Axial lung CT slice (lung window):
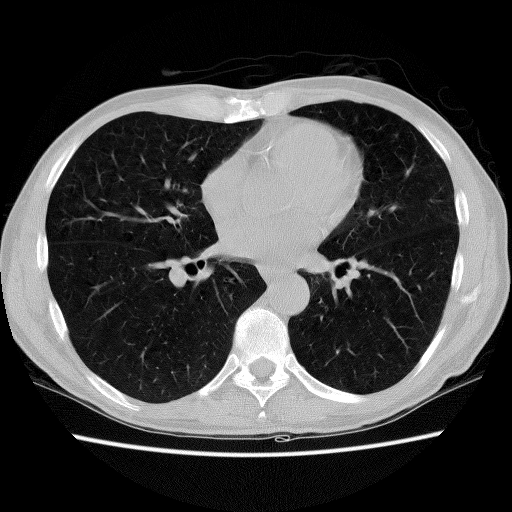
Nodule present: no